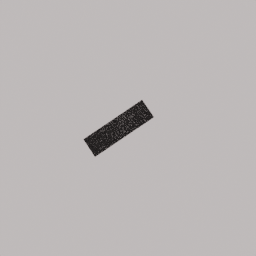
Label: architecture